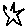
Label: star